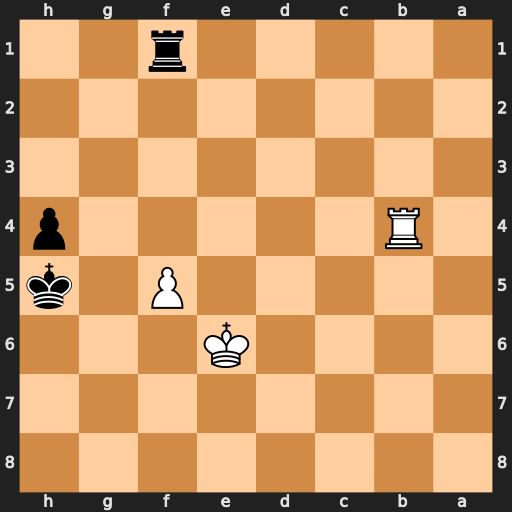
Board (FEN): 8/8/4K3/5P1k/1R5p/8/8/5r2
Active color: b
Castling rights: -
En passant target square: -
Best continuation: Kg5 Rb8 Re1+